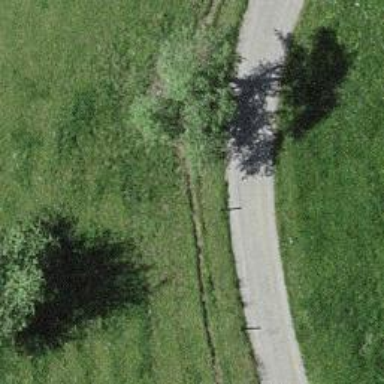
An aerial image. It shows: Service road with smooth asphalt surface of the highest grade.